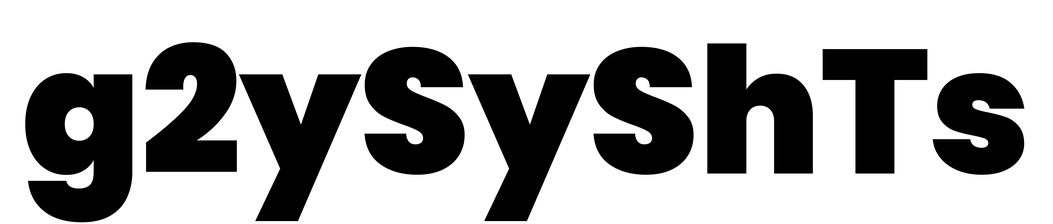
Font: Poppins-Black